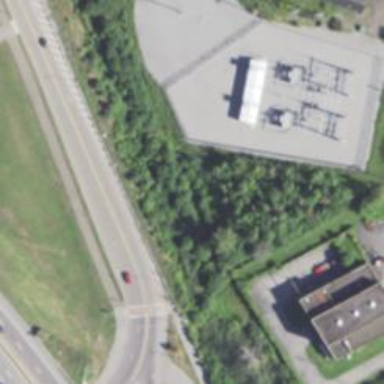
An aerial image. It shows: Power substation.